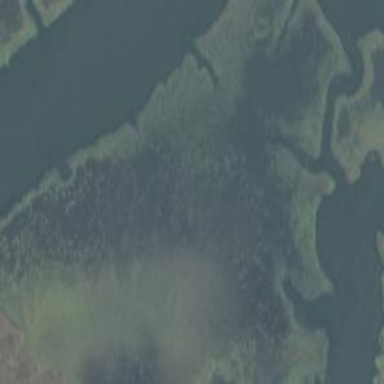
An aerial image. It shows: Saltmarsh wetland area.